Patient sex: M
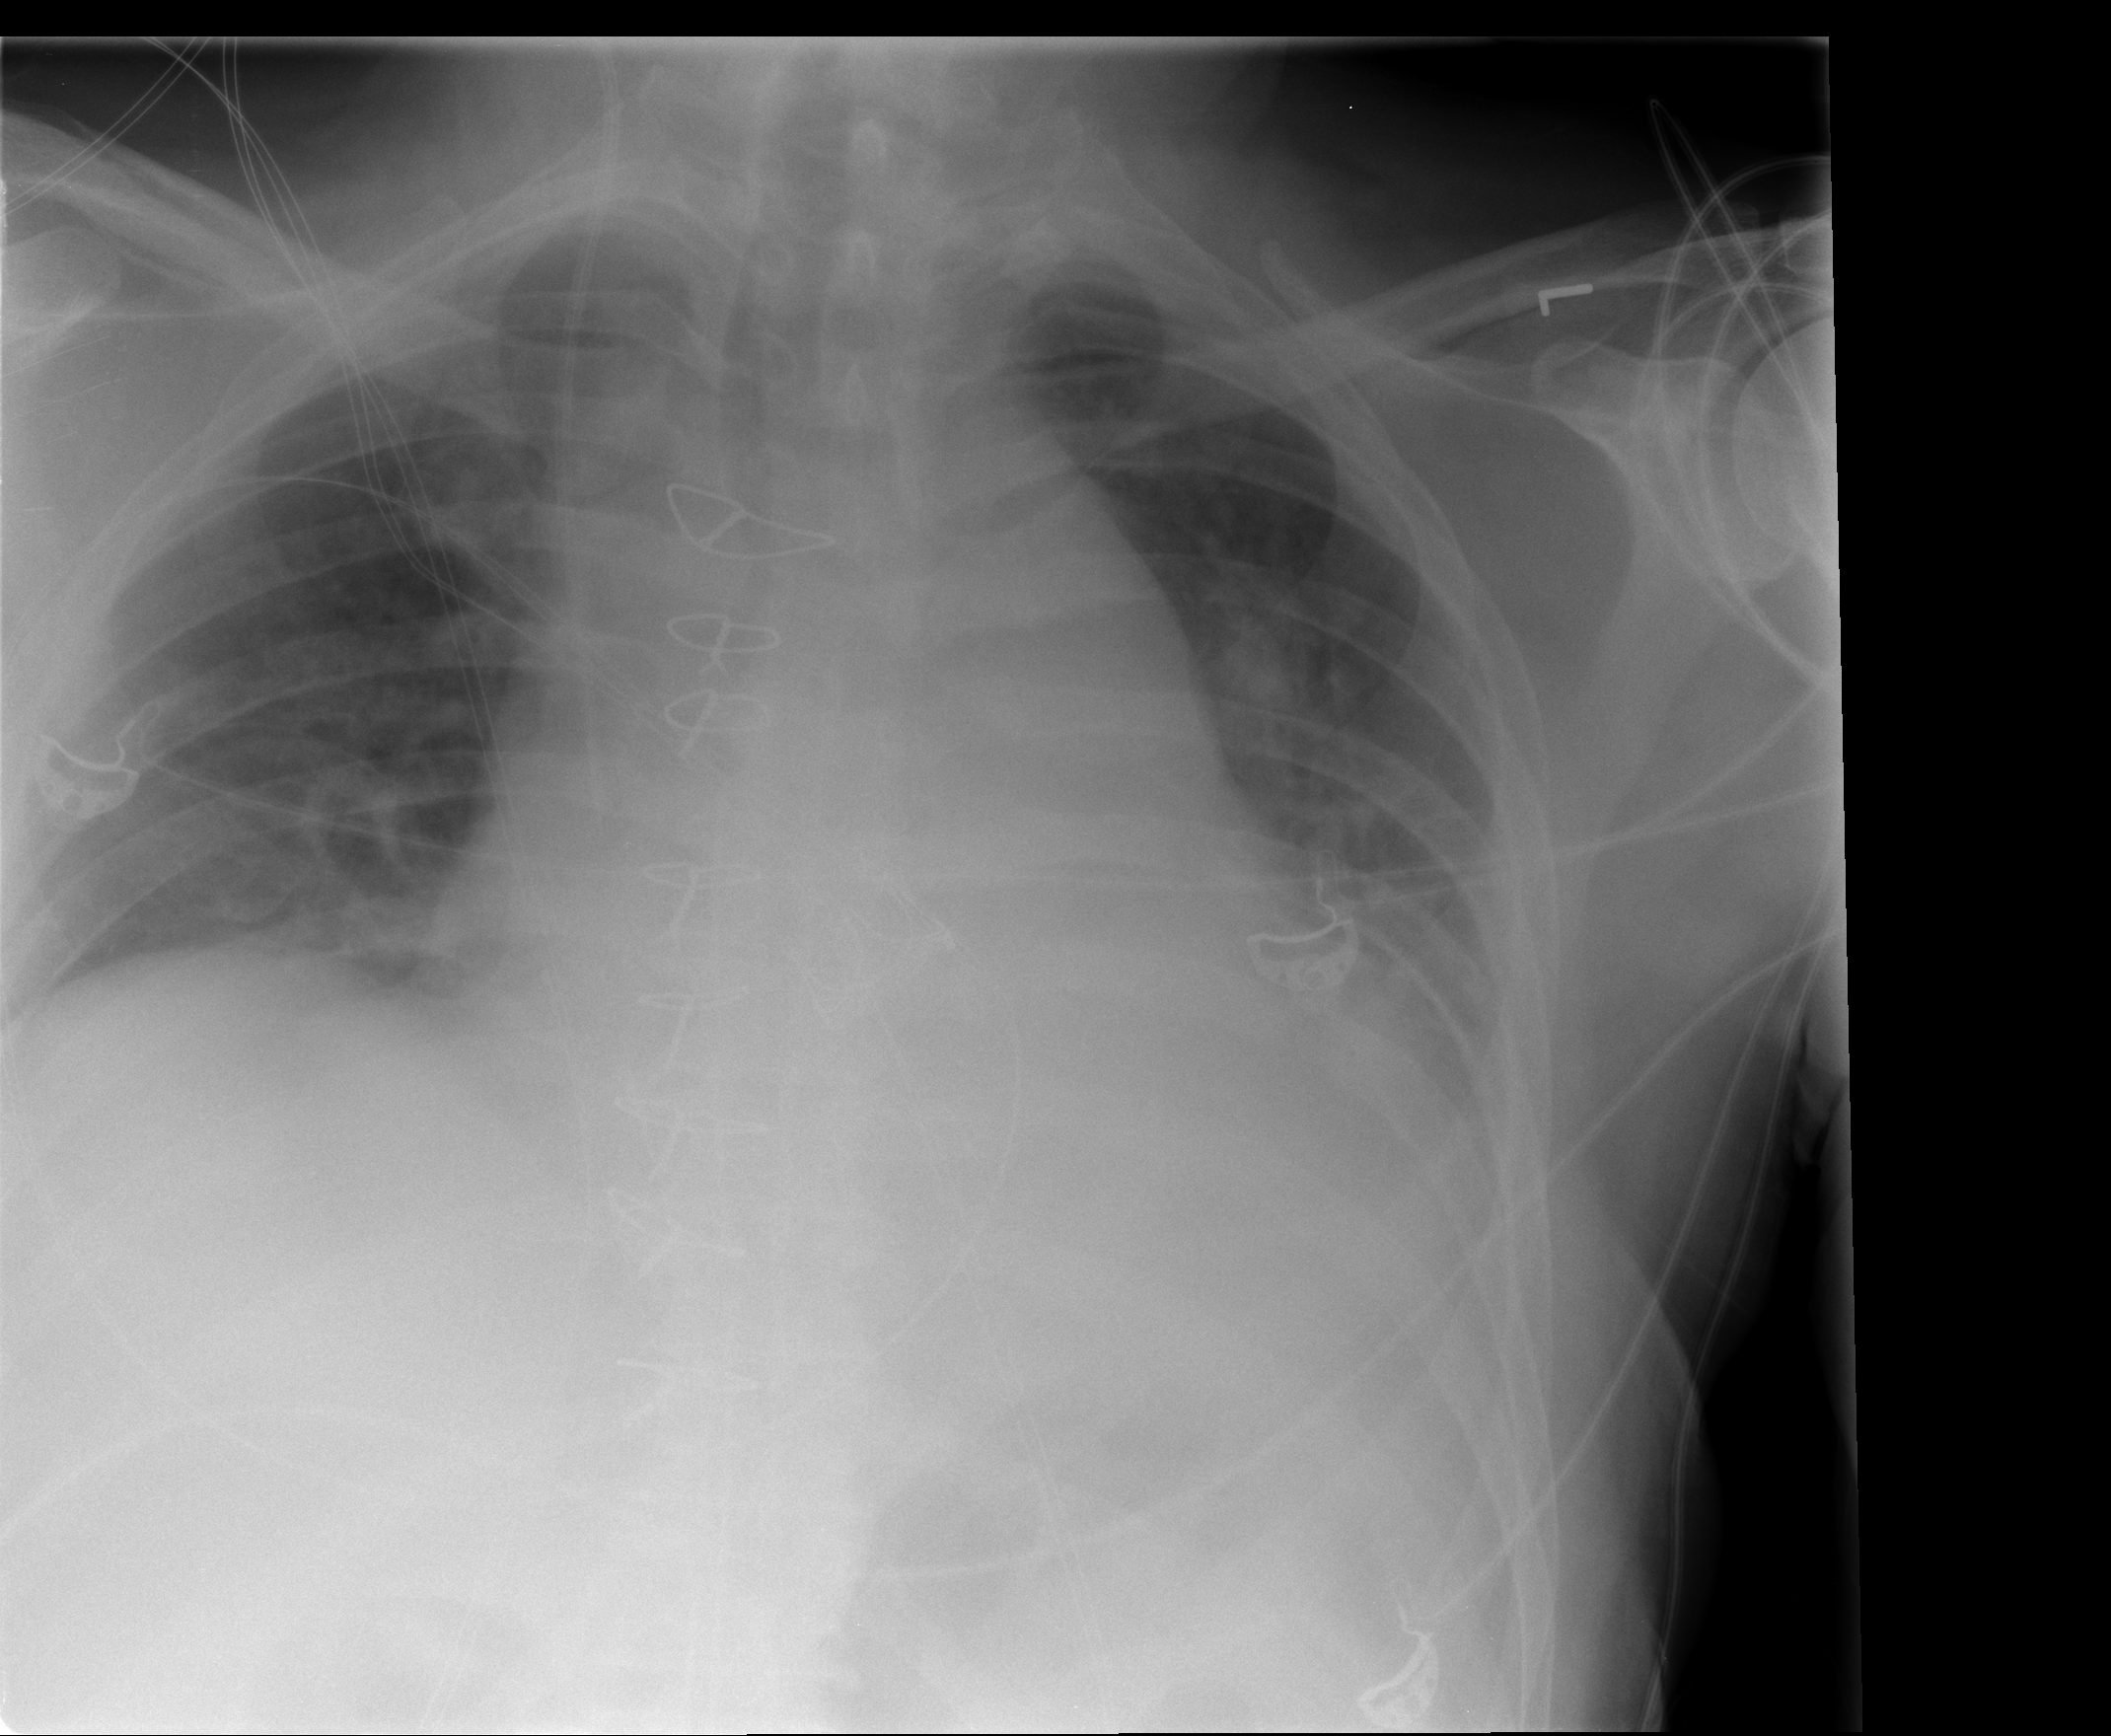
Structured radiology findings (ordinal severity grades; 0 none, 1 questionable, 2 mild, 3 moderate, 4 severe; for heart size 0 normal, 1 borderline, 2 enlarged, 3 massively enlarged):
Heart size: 2
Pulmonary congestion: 0
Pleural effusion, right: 1
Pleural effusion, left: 2
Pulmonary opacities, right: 0
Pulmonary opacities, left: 0
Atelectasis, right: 0
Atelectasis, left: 2